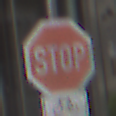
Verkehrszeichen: Stop
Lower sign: RichtungsangabeDurchPfeile9
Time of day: Midday
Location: Outdoor (Urban)
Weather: Overcast
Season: NotSpecified
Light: Natural